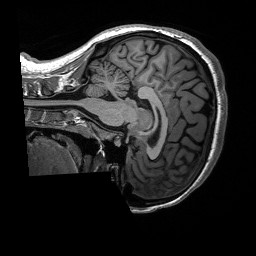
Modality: T1w
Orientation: sagittal
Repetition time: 8 s
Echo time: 0.066 s